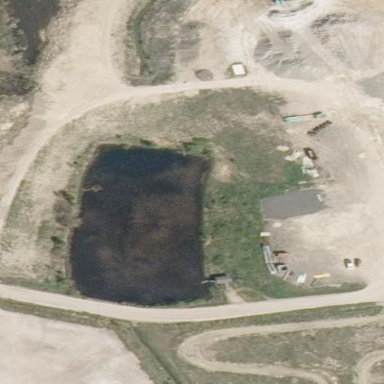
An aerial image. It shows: Pond with natural water.